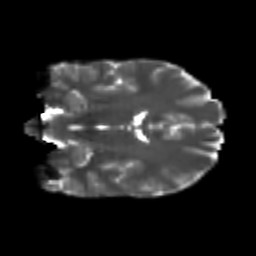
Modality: T2w
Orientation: coronal
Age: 21
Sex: male
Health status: healthy
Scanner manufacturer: philips
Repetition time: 7.386 s
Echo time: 0.08599 s